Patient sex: M
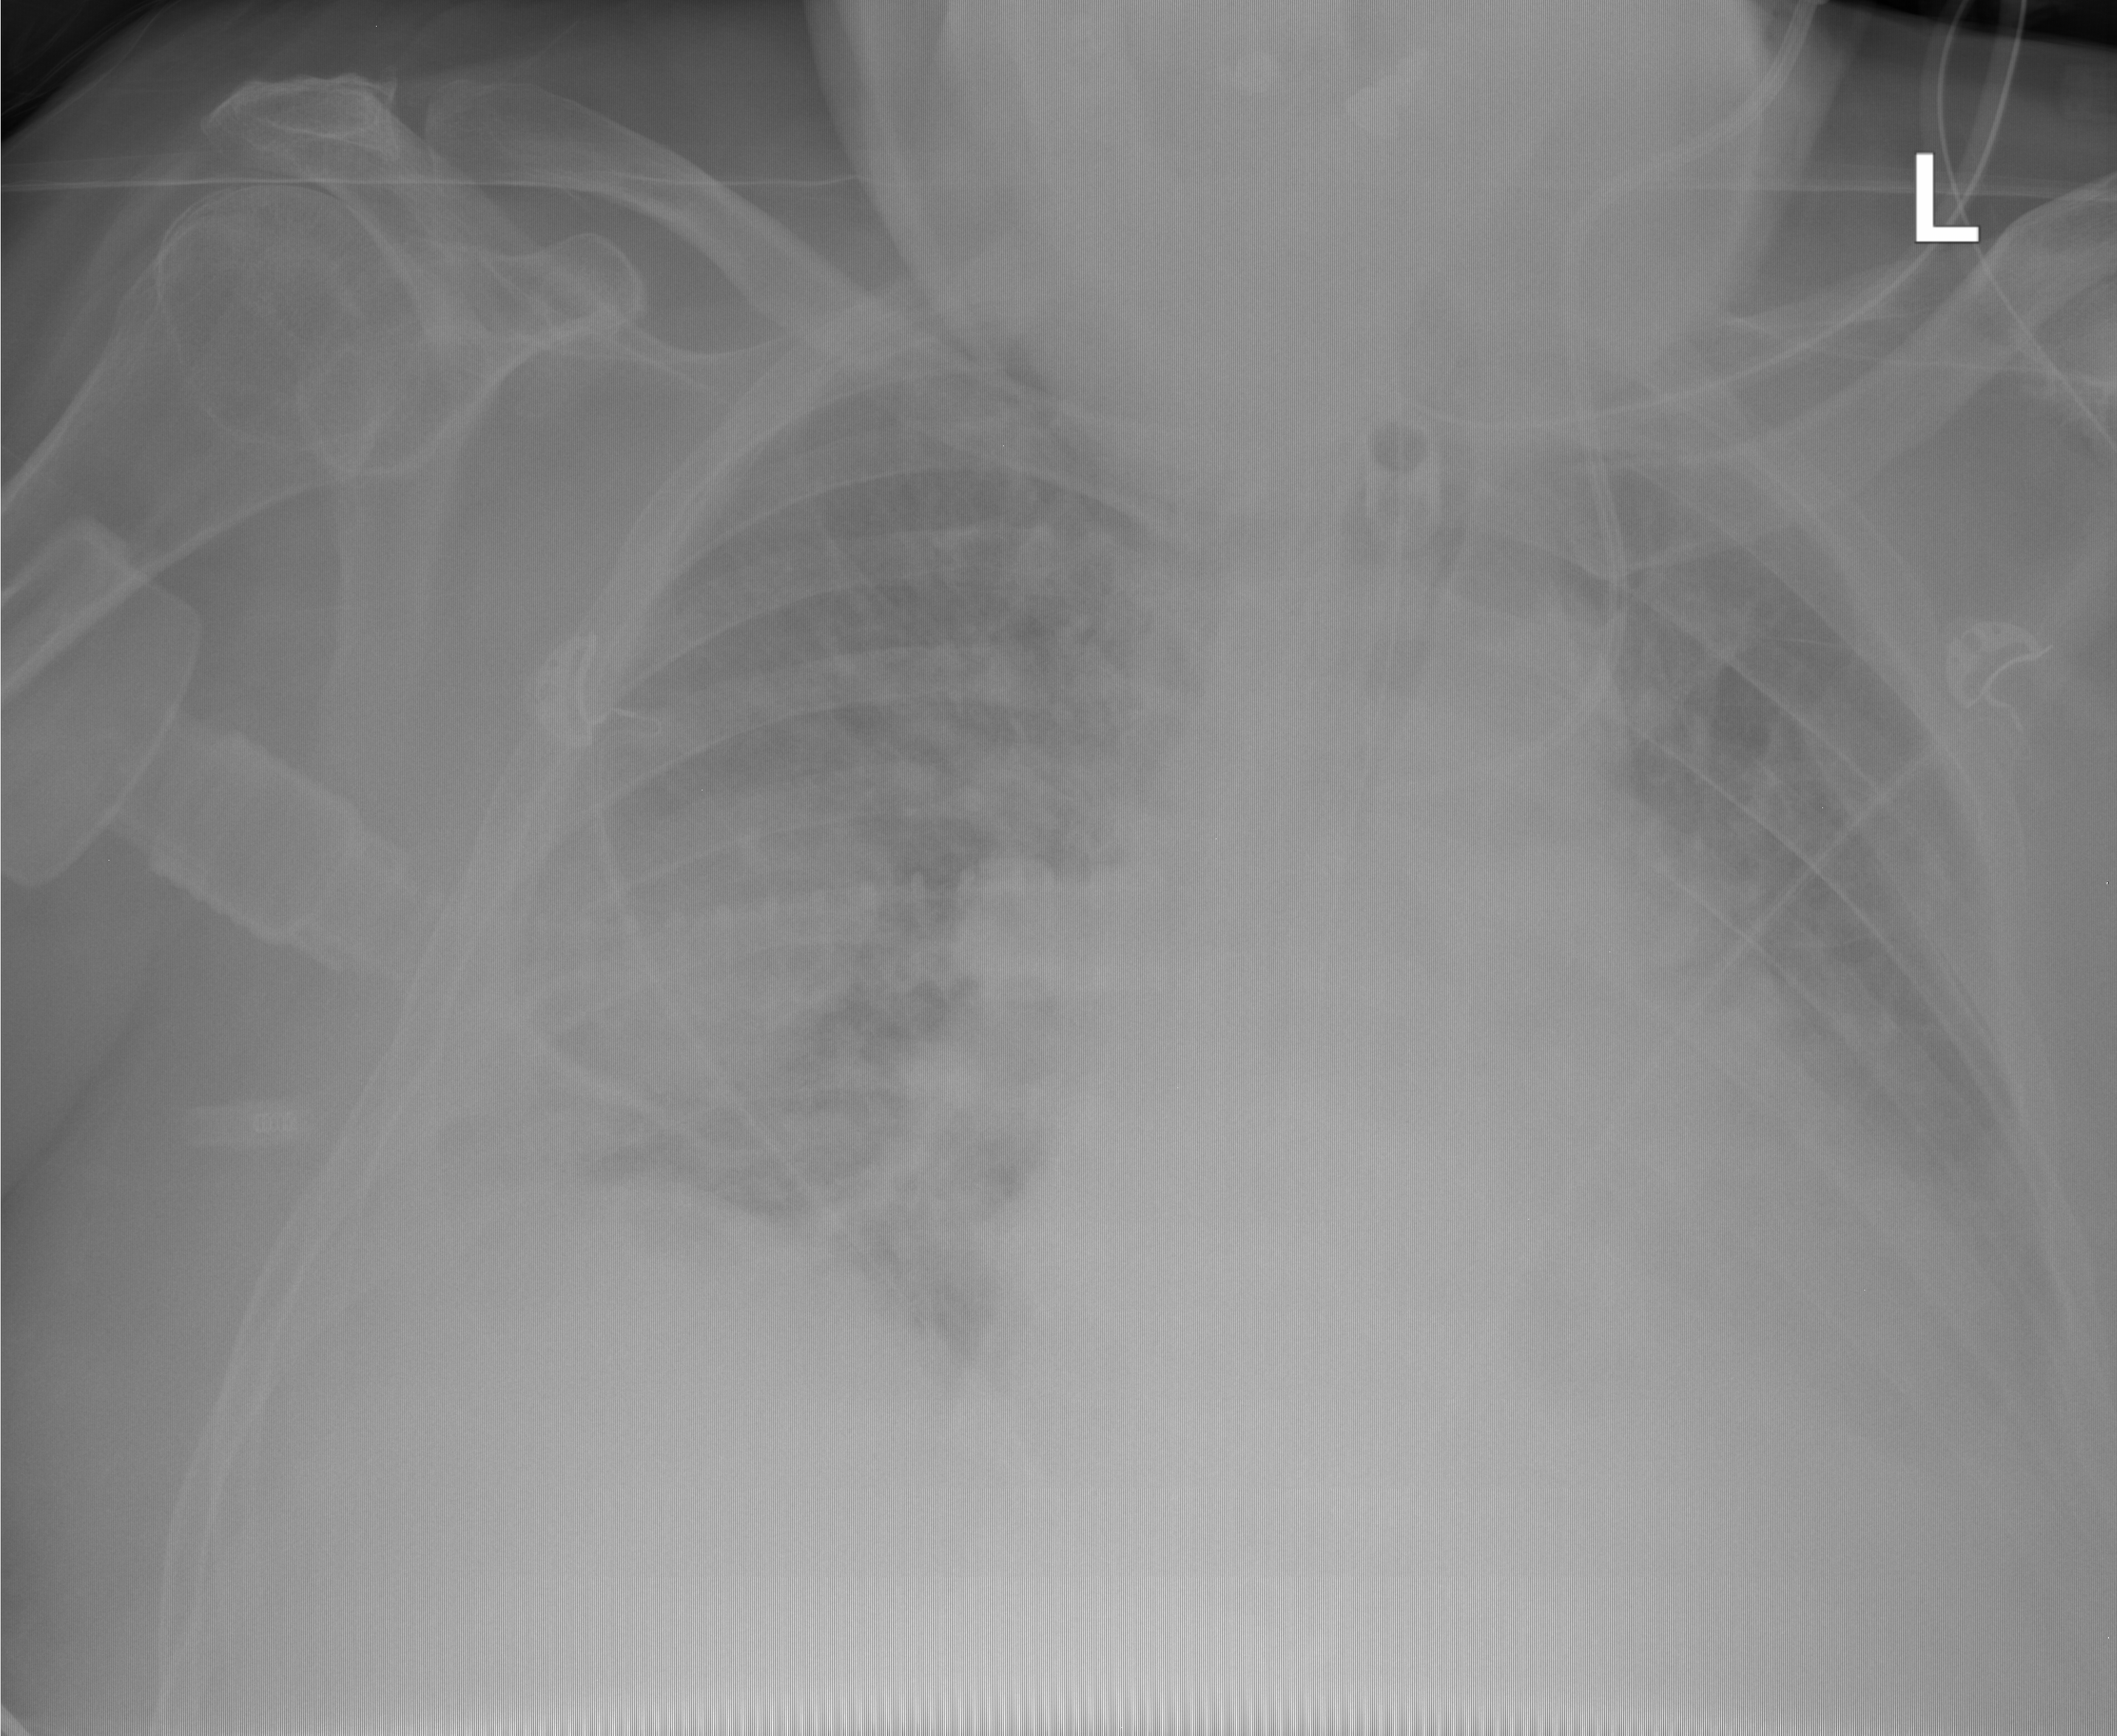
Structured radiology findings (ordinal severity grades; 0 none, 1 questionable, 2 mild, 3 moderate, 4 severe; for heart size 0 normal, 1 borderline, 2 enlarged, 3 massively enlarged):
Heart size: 3
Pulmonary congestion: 2
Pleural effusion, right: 2
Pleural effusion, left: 3
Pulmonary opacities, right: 2
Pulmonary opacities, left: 0
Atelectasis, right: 0
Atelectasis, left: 0